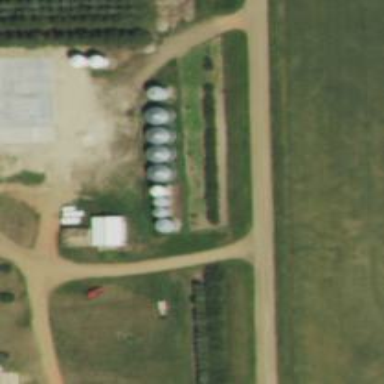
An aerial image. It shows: Silo.